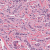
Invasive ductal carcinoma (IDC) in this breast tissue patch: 1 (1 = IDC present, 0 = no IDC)